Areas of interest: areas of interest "Pharmacy"
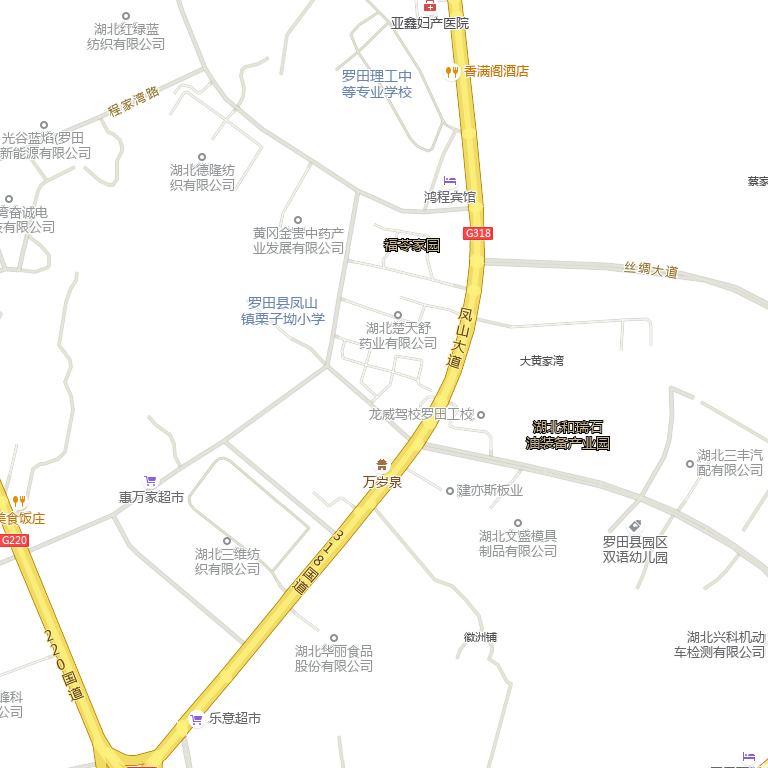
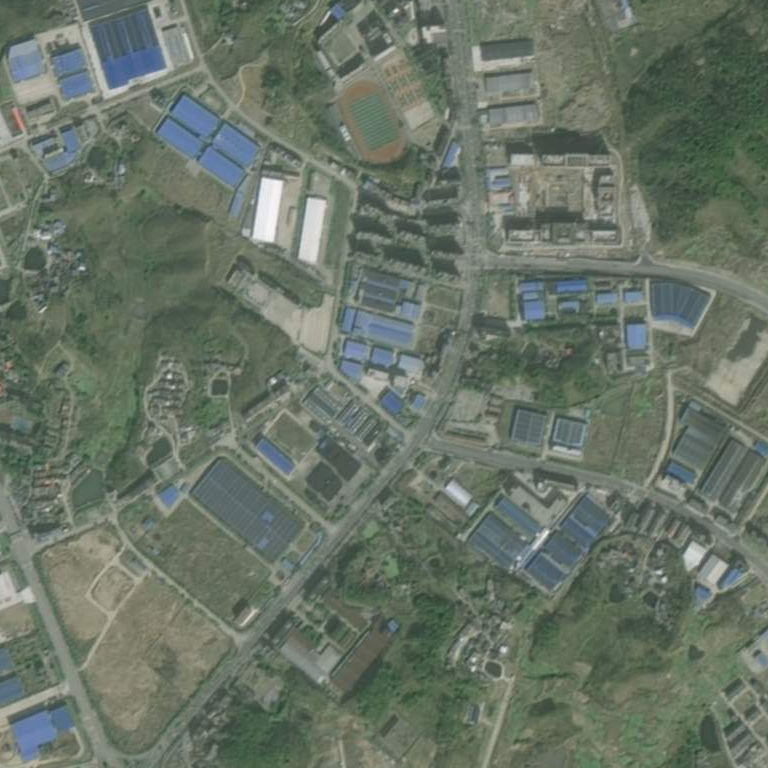